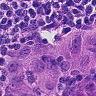
Metastatic tissue present: yes